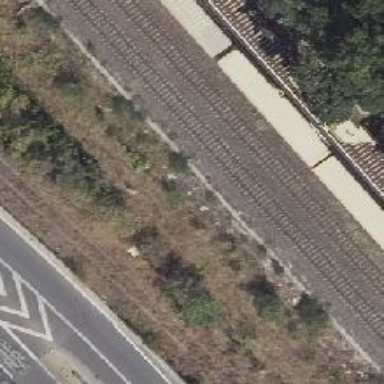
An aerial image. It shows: Railway track.